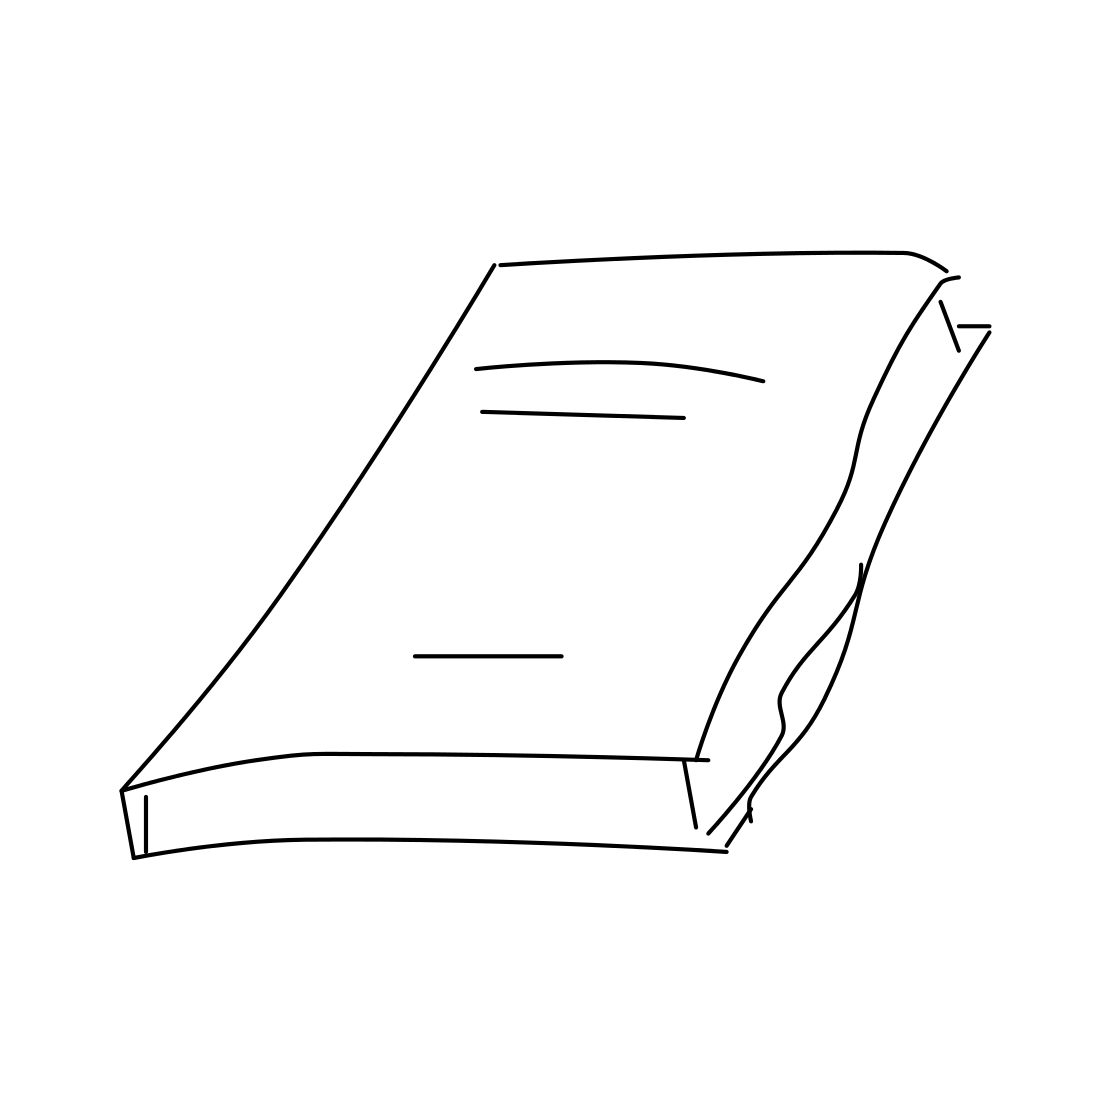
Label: book